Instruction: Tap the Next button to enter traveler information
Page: cart
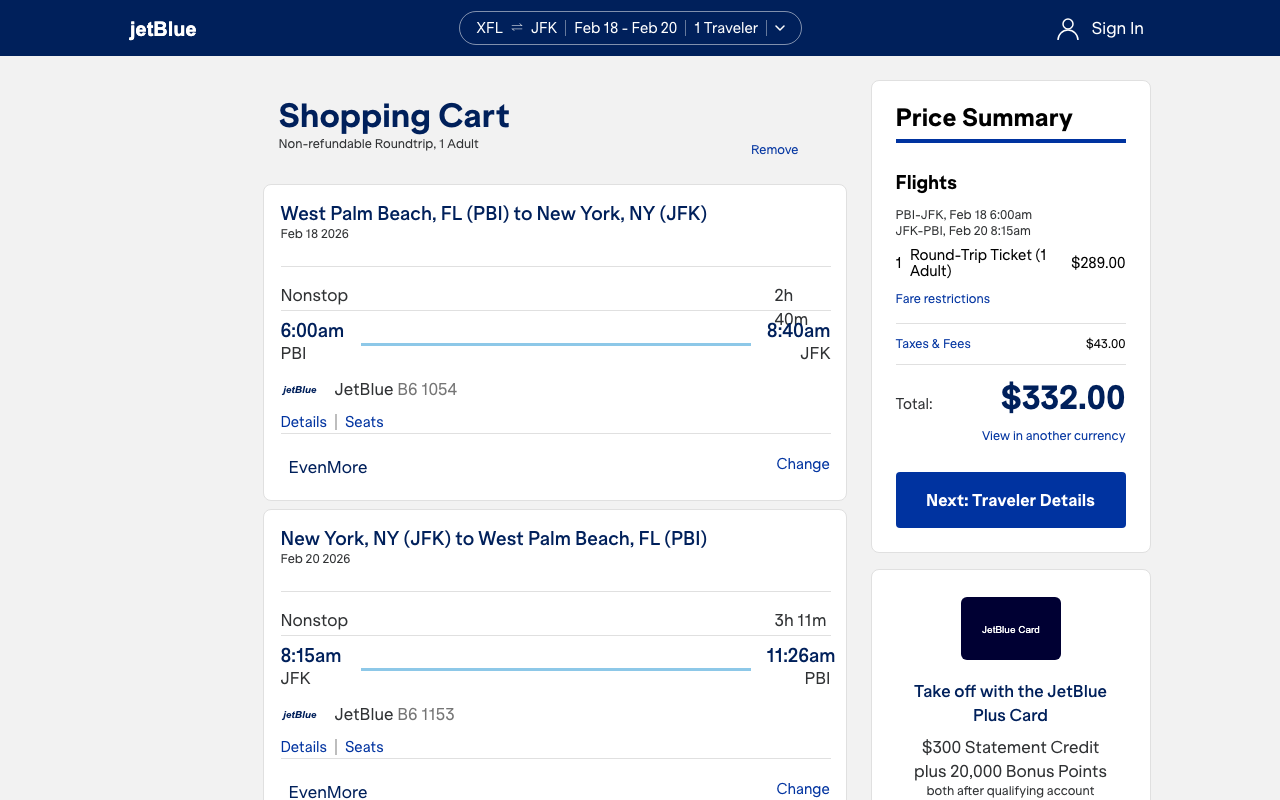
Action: click